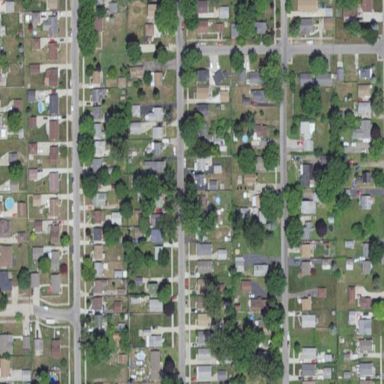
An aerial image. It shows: This residential area consists of single-family homes.